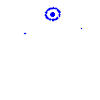
Particle: pion